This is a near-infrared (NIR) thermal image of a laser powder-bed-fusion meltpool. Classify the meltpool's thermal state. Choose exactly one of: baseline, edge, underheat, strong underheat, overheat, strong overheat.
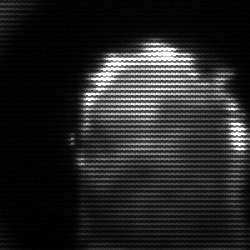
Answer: baseline